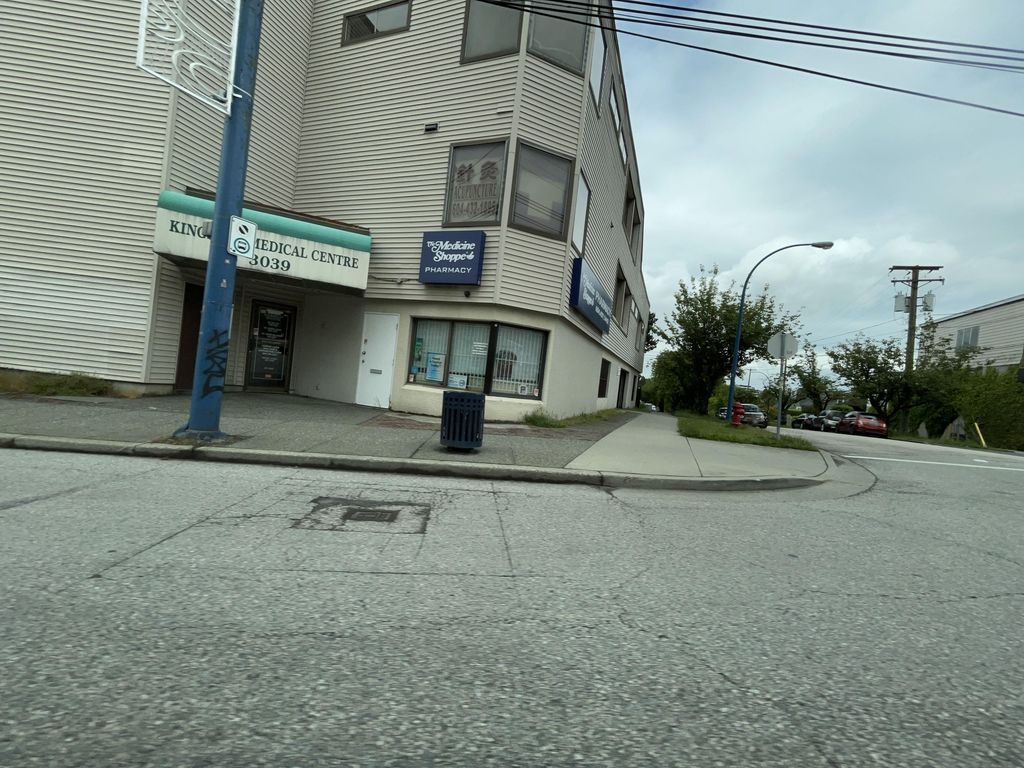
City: vancouver